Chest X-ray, PA view. Patient: 55 years old, sex M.
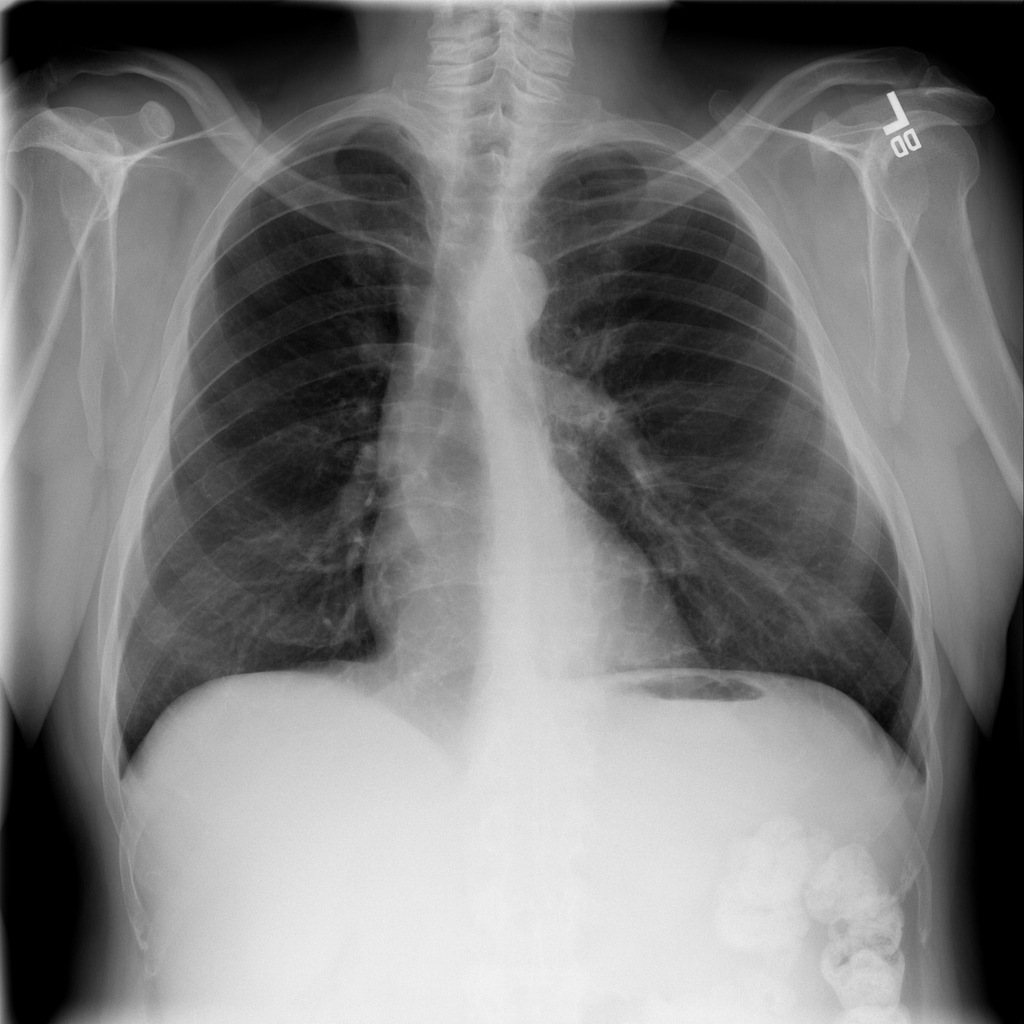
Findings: No Finding